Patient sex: F
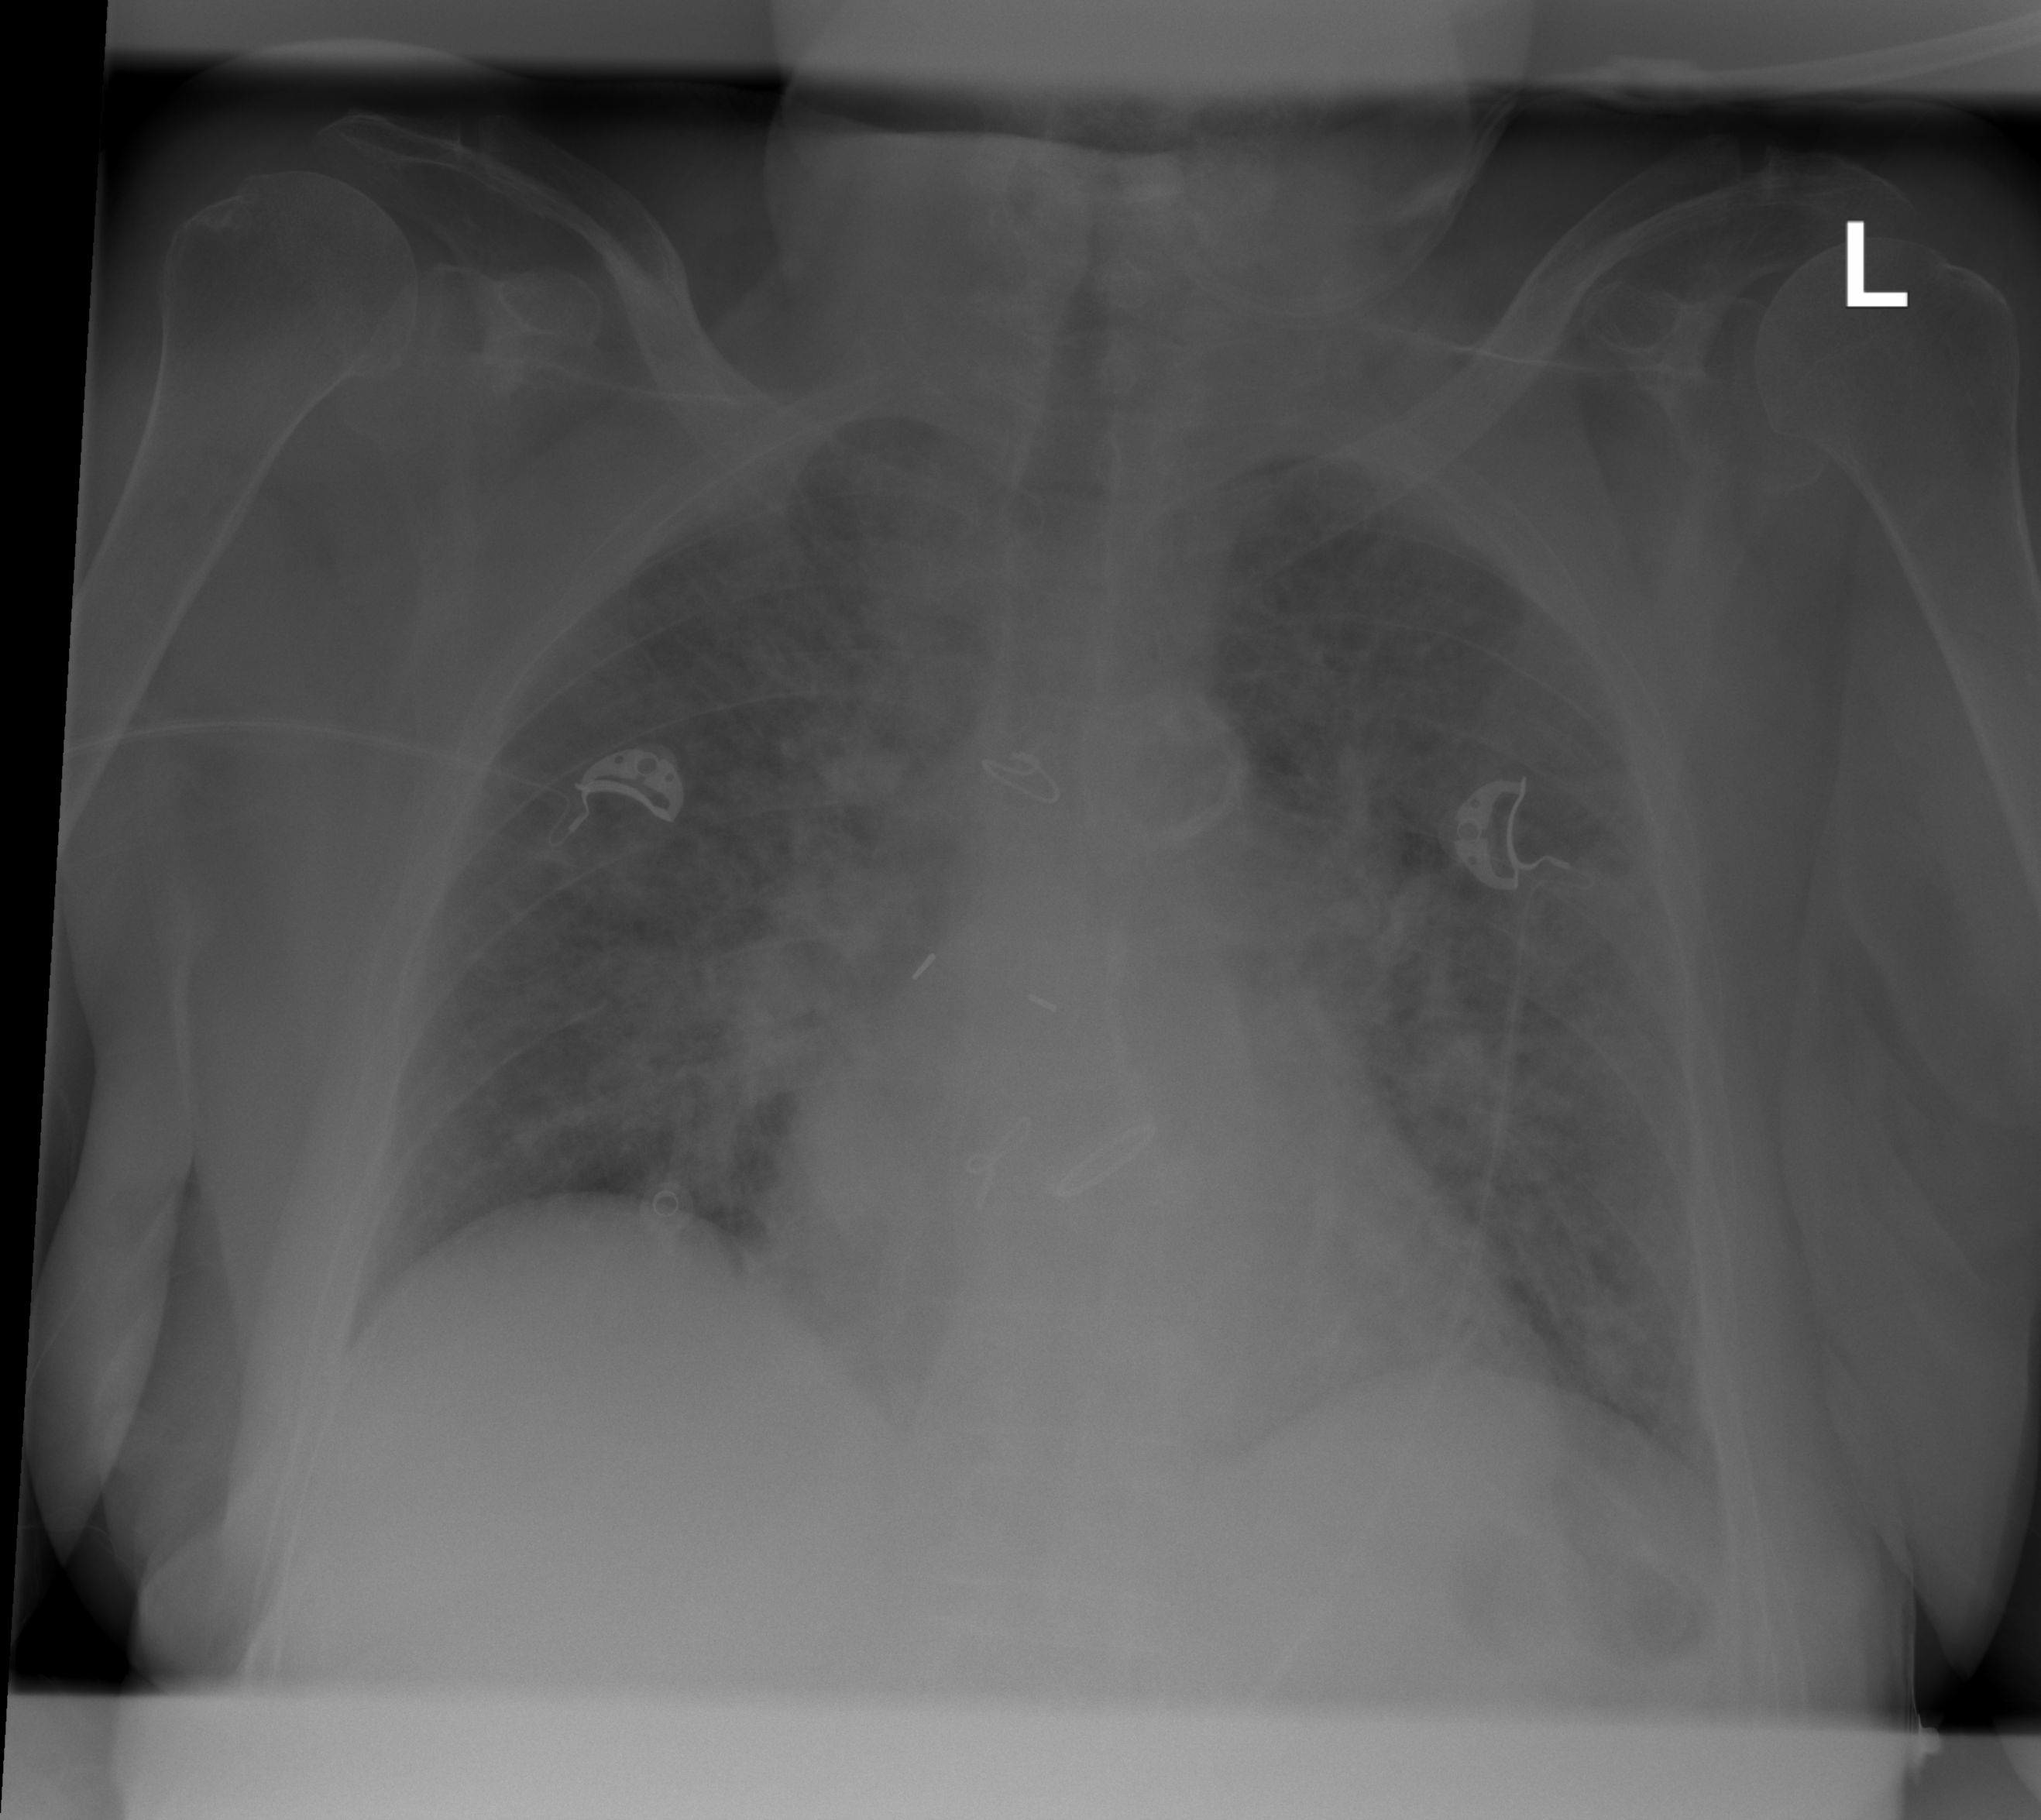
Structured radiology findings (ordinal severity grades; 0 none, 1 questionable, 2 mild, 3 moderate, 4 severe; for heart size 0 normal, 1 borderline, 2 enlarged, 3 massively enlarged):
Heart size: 2
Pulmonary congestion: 3
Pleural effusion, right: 0
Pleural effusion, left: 0
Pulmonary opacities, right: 2
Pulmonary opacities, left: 2
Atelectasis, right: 2
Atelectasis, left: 2